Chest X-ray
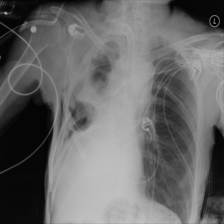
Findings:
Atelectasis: negative
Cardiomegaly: negative
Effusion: negative
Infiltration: negative
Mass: negative
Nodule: negative
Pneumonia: negative
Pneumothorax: negative
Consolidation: negative
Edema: negative
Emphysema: negative
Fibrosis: negative
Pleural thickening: negative
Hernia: negative